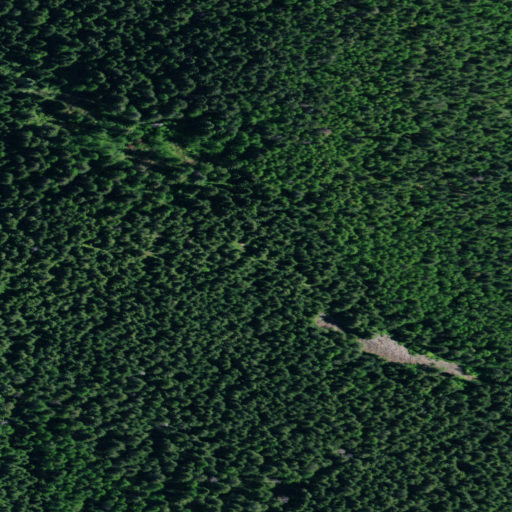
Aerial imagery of mountain in Idaho named West Dennis containing only evergreen forest